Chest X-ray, AP view. Patient: 40 years old, sex F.
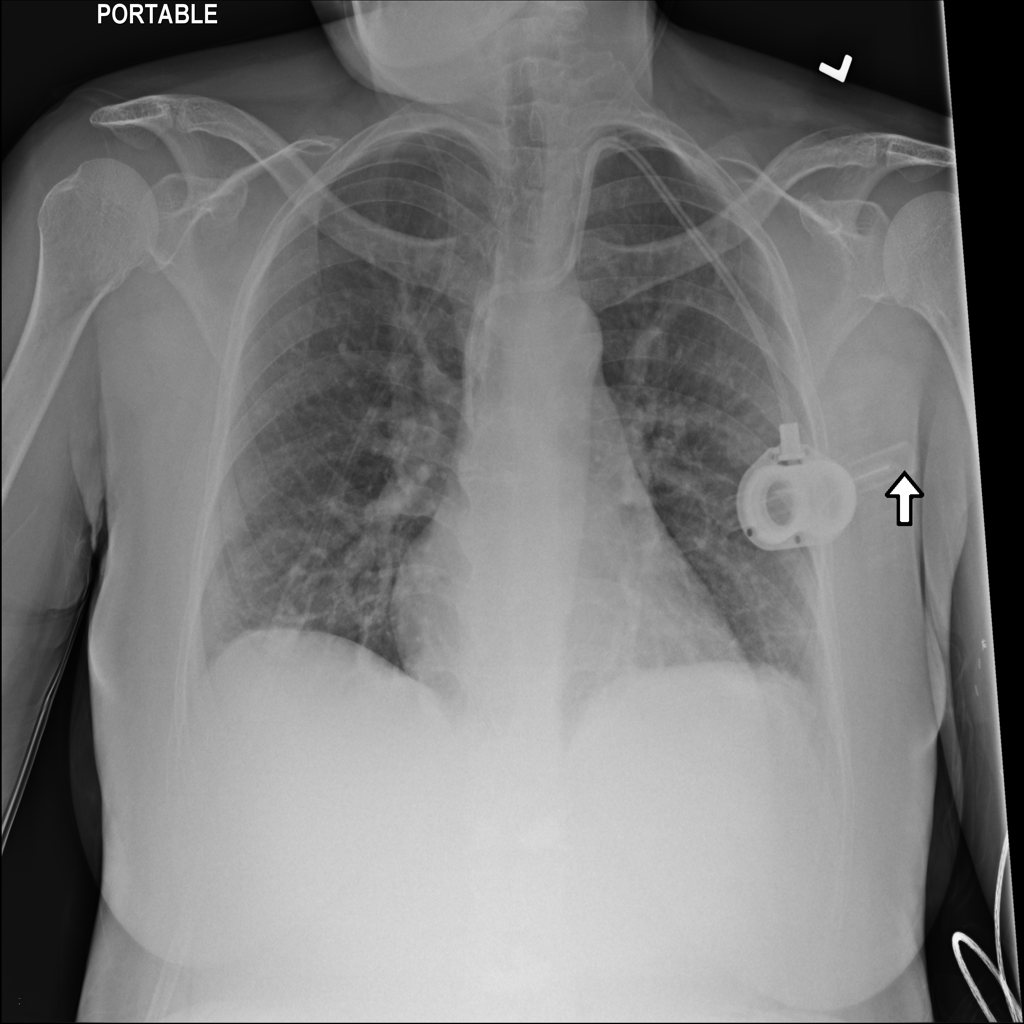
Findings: Consolidation, Edema